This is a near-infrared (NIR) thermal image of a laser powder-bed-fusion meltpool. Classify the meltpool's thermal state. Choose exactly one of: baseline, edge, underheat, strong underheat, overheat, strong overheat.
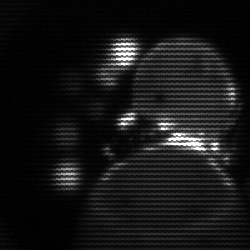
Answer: edge